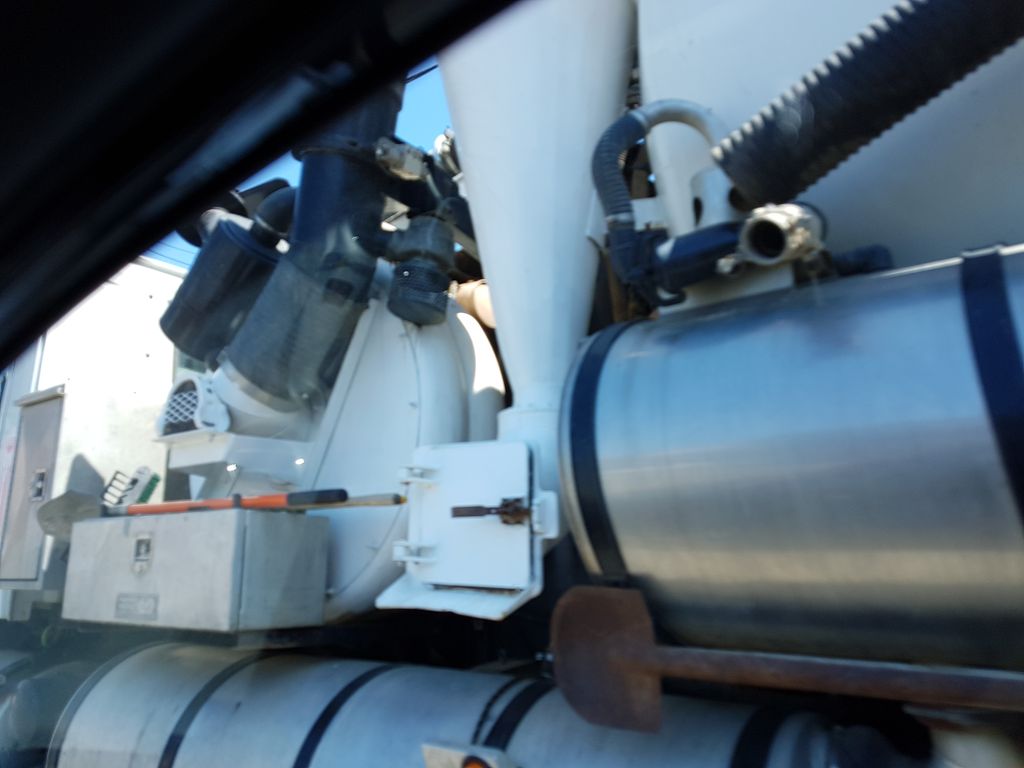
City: victoria